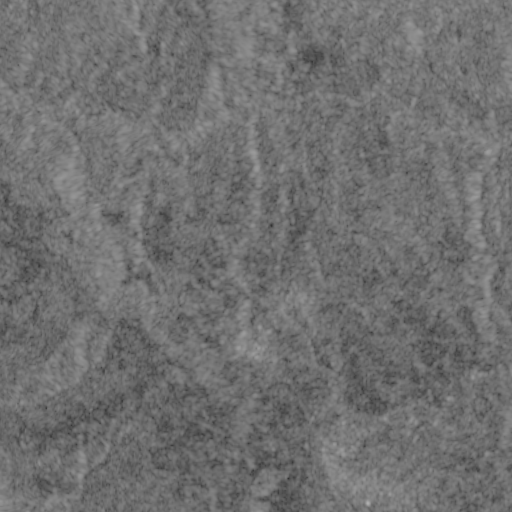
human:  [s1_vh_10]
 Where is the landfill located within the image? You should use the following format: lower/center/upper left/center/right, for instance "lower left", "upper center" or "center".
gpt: The landfill is located in the upper right of the image.
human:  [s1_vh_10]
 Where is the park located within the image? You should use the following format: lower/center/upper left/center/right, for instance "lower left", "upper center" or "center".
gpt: The park is located in the lower right of the image.
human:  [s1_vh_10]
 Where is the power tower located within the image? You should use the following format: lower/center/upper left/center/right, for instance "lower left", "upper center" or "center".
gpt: The power tower is located in the right of the image.
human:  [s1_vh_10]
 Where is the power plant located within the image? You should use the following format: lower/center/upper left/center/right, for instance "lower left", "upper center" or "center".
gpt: There is no power plant in the image.

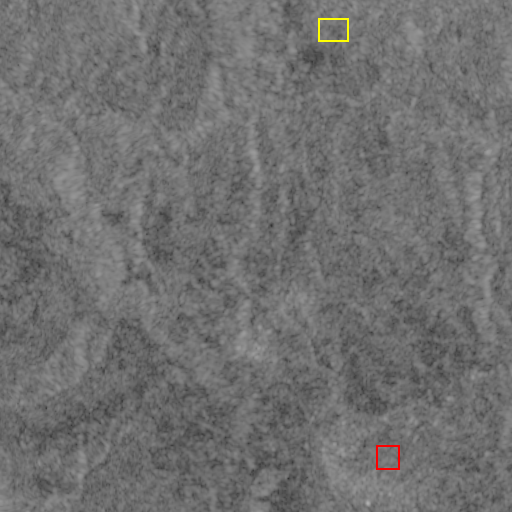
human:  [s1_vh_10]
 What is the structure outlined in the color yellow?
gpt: The structure outlined in yellow is a landfill.
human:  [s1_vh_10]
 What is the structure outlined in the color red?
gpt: The structure outlined in red is a park.
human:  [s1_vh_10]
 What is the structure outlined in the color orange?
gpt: There is no orange outline.